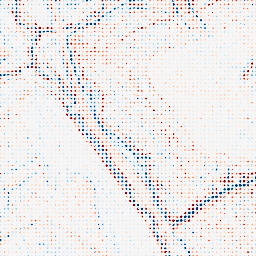
Category: edge_preserving
Decomposition family: bilateral
Decomposition parameters: d: 9
sigma_color: 25
sigma_space: 100
Upsampling method: sinc_blackman
Upsampling parameters: scale: 8
kernel_size: 4
Upsampling scale: 8